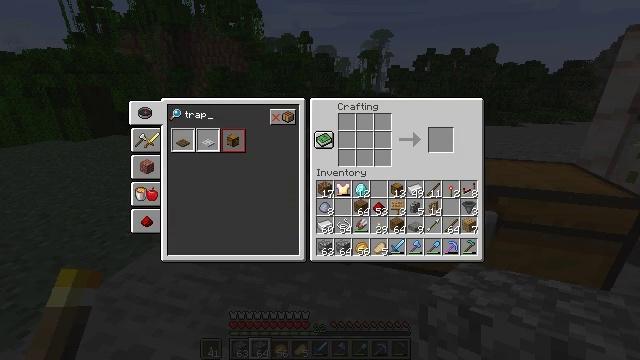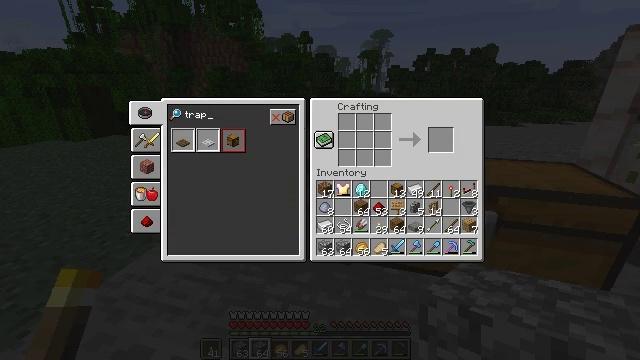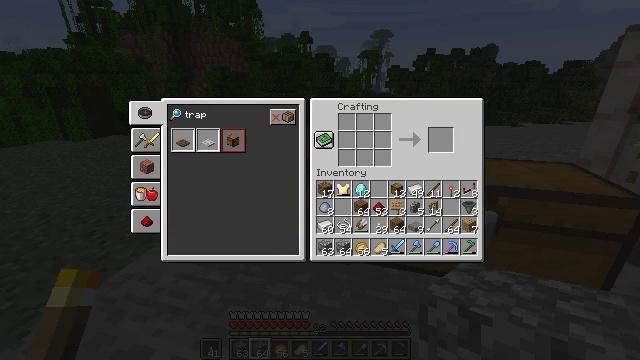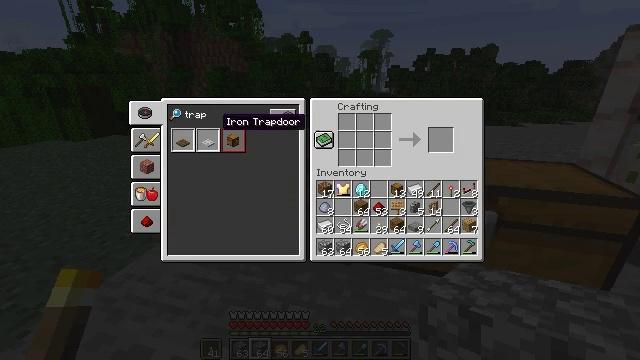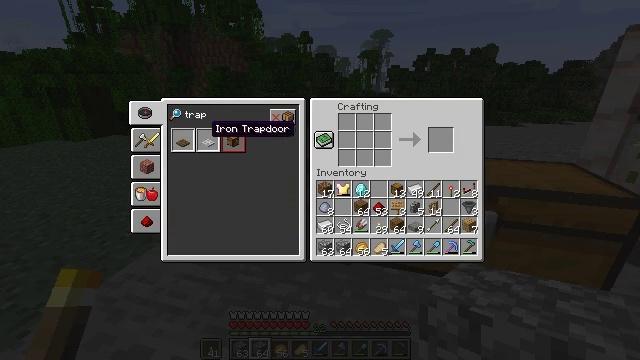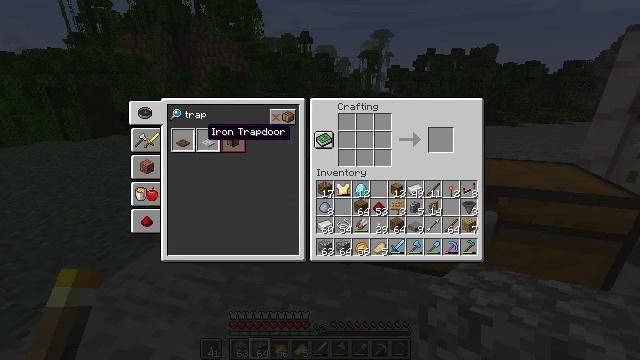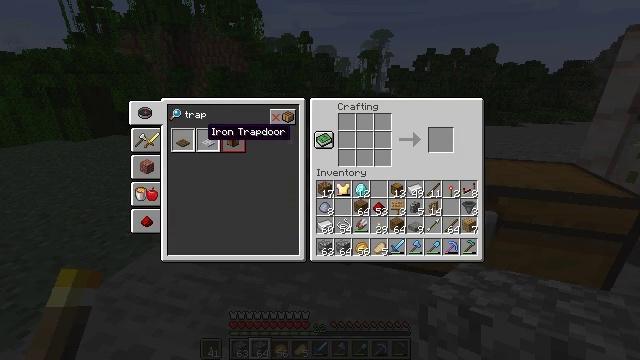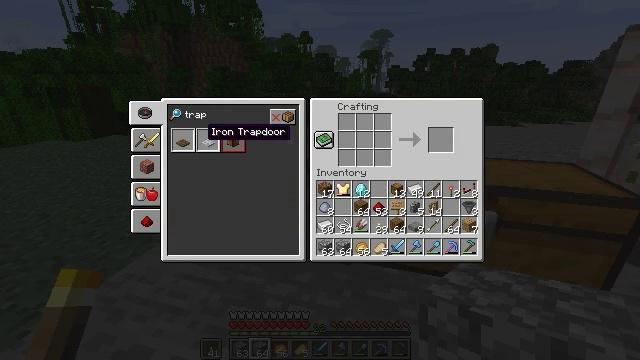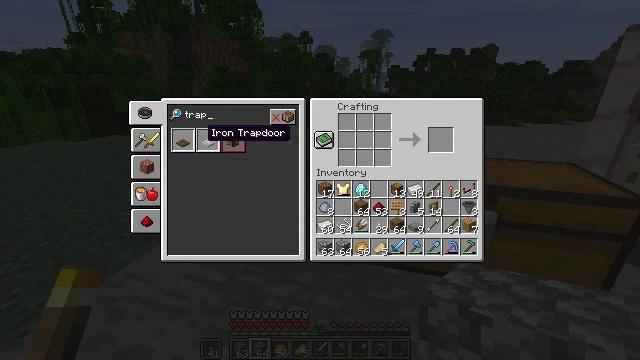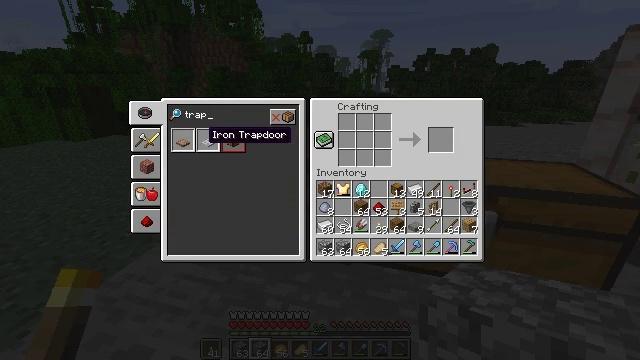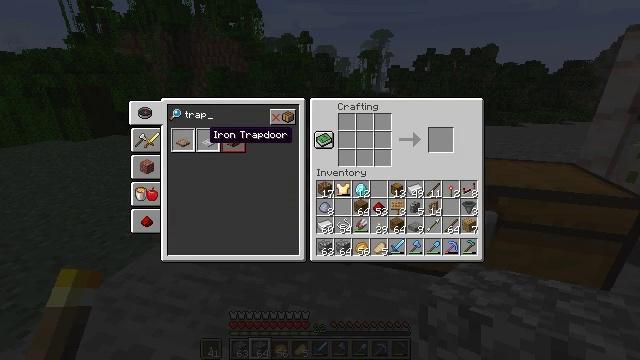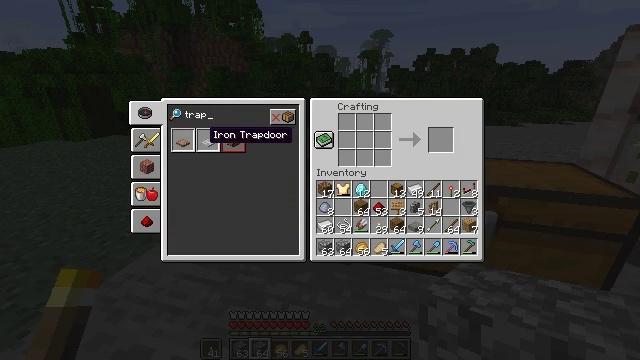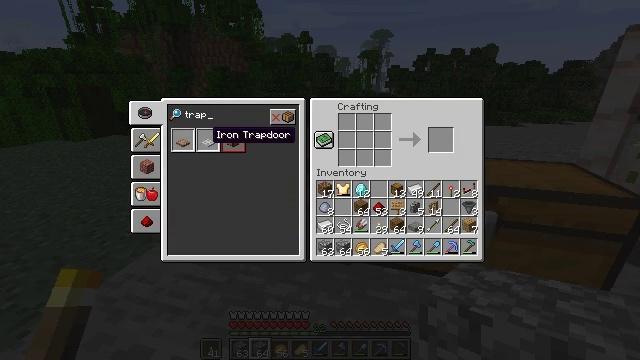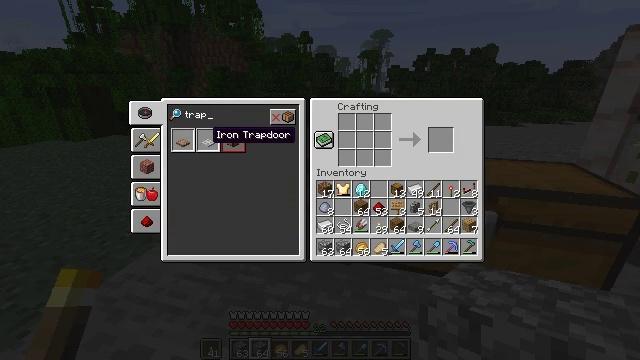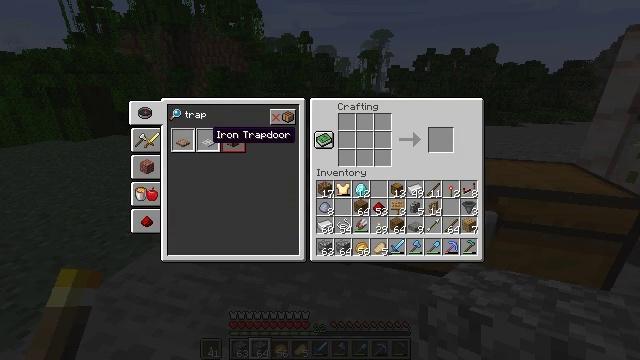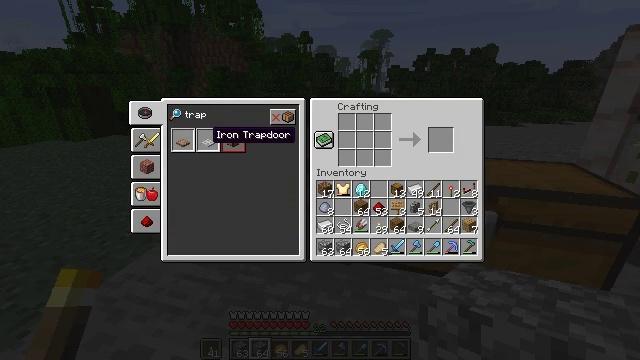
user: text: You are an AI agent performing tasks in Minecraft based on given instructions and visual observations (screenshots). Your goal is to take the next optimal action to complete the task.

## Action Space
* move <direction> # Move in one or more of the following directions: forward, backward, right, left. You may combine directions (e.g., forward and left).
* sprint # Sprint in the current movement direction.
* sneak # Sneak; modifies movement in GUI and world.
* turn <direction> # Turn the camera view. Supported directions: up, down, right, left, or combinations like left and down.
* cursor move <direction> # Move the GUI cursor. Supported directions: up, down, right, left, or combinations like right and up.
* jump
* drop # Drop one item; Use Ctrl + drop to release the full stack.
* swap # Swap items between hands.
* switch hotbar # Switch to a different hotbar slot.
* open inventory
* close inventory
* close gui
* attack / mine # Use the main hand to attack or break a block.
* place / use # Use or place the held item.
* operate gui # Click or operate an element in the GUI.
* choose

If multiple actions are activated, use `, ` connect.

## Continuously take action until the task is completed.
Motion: motion action
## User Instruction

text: Open a crafting table to craft an iron trapdoor.
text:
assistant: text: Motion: no_op
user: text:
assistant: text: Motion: no_op
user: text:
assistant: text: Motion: no_op
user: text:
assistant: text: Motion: cursor move left and down
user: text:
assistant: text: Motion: no_op
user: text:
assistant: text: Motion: no_op
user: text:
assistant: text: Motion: no_op
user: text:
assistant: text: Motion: no_op
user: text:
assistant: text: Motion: no_op
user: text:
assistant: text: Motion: no_op
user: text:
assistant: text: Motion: no_op
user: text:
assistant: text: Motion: no_op
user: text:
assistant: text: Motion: no_op
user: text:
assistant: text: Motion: operate gui
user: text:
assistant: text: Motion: operate gui
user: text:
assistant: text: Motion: operate gui
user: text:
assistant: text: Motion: no_op
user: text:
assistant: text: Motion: no_op
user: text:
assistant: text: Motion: no_op
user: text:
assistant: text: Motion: no_op
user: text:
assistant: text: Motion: no_op
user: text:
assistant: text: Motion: no_op
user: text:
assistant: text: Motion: no_op
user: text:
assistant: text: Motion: operate gui
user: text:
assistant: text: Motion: operate gui
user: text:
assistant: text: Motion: operate gui
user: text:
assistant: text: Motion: no_op
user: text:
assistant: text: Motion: no_op
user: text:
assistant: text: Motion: no_op
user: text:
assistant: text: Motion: no_op